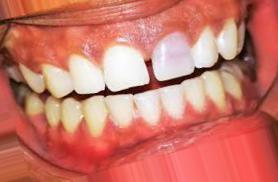
Condition: Tooth Discoloration